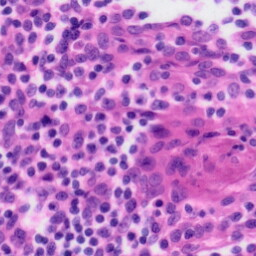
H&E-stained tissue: Tonsil